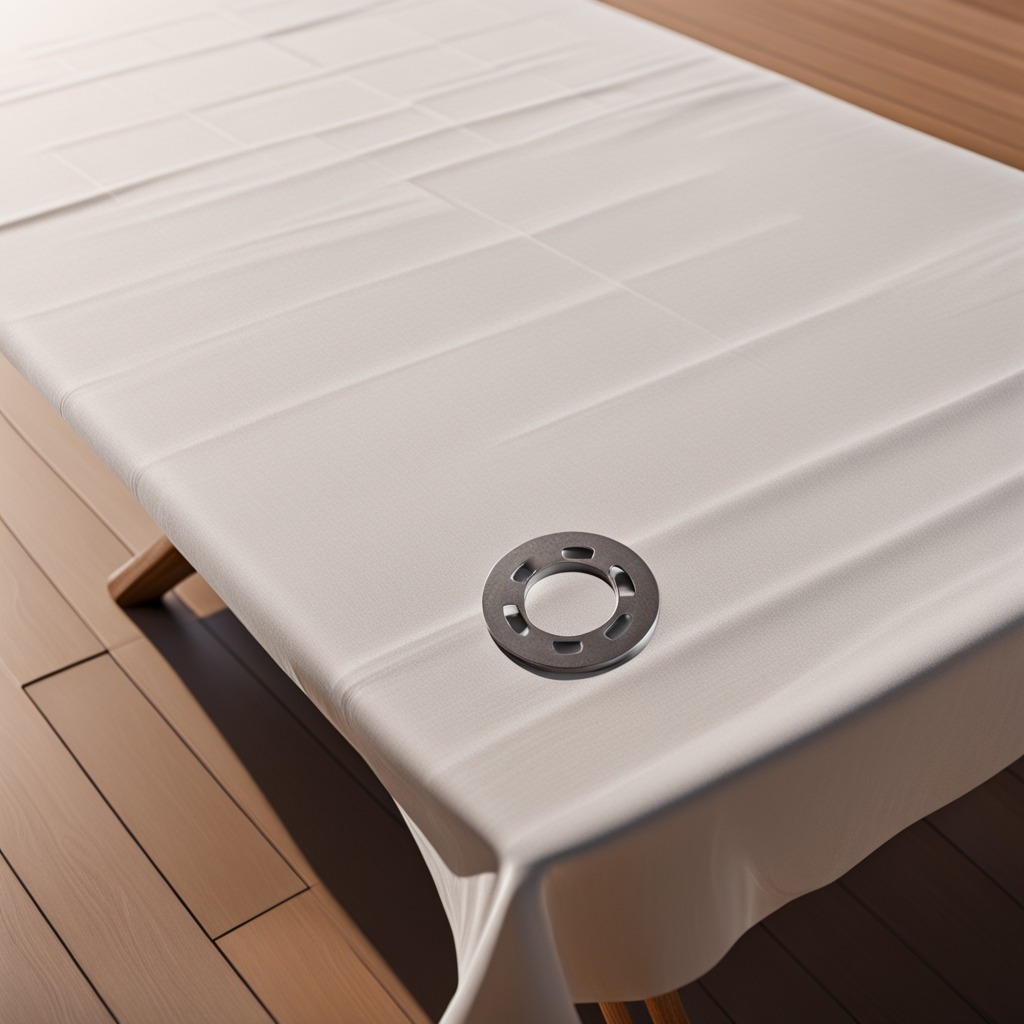
A flat metal washer is lying on the wooden table in an outdoor workshop.